Question: I have about 2000 different lines in my database MYSQL in the table 'catalog_product_flat_2', but i want to bulk update the number in a specific colum 'cost' by multipling with '0.826446281'
Is this possible? And how do i do that?
And it would be nice when the numbers are rounded bij 2 digigts.
Like '3.39 * 0.826446281 = 2.80'
I have a screenshot of the column i want to update.

Who can help me with this?
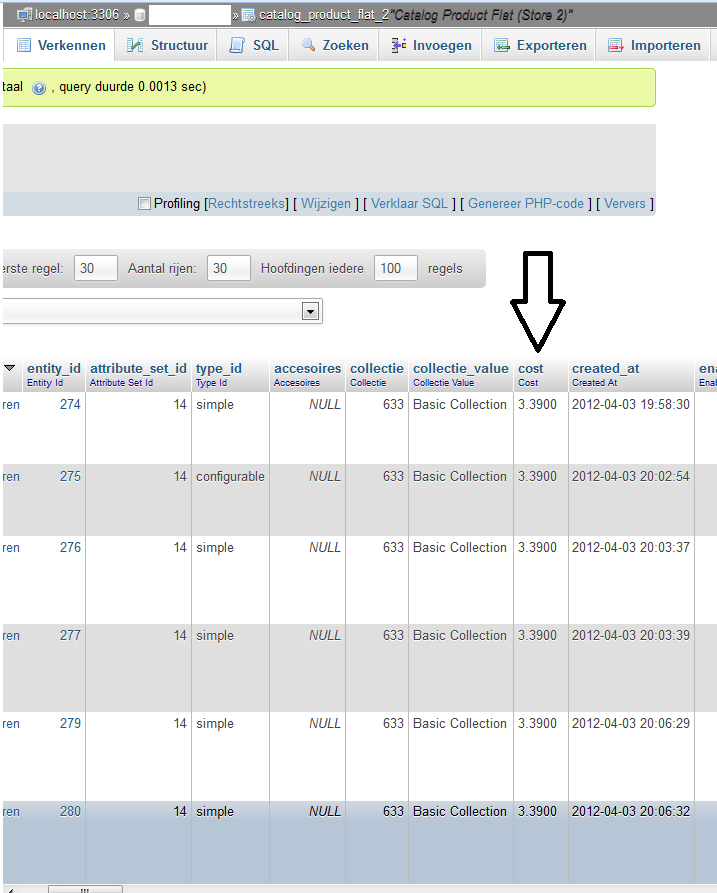
Answer: '''
UPDATE your_table
SET cost = cost * 0.826446281
'''
Simple as that. Sure you want to update every row in the table? Not adding a 'WHERE' clause?
It's always a good idea to first see which rows will get updated and how, like this:
'''
SELECT cost * 826446281 /*and probably other columns*/
FROM your_table;
'''